Question: What is the first setting listed?
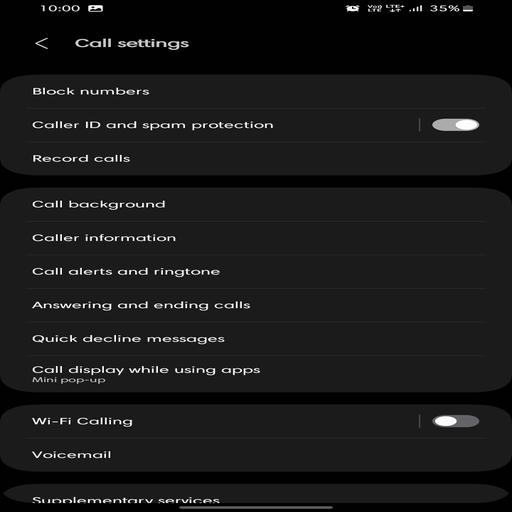
Answer: Block numbers